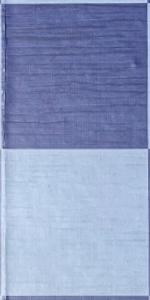
Label: Empty